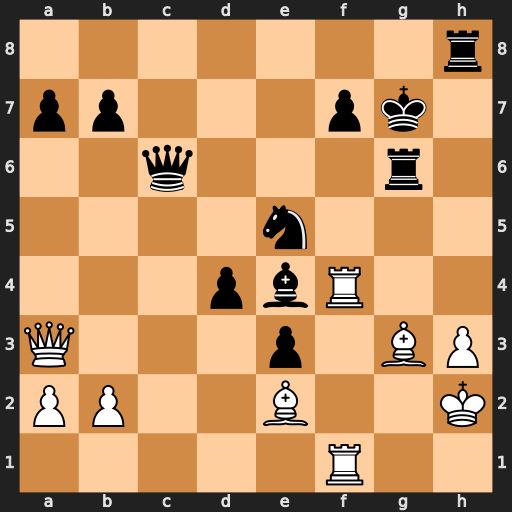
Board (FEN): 7r/pp3pk1/2q3r1/4n3/3pbR2/Q3p1BP/PP2B2K/5R2
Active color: w
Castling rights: -
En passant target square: -
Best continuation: Qe7 Qe6 Qxe6